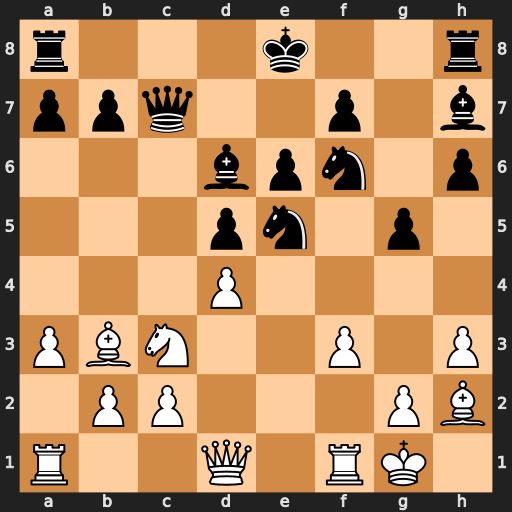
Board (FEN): r3k2r/ppq2p1b/3bpn1p/3pn1p1/3P4/PBN2P1P/1PP3PB/R2Q1RK1
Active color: w
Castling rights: kq
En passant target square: -
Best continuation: Nb5 Nxf3+ Kh1 Bxh2 Nxc7+